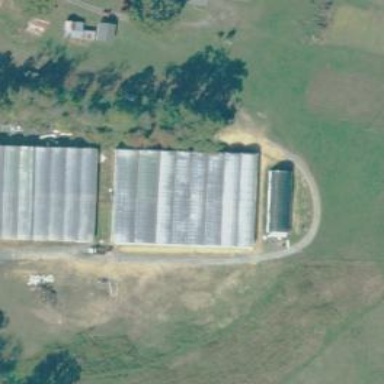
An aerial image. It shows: Greenhouse.